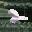
Label: 2